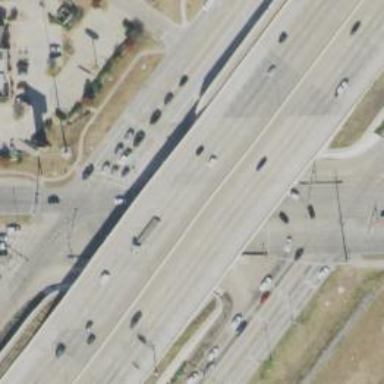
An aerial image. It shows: Secondary link road.